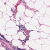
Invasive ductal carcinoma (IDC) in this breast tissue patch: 1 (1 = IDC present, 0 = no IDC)